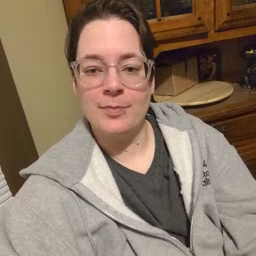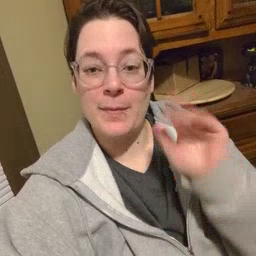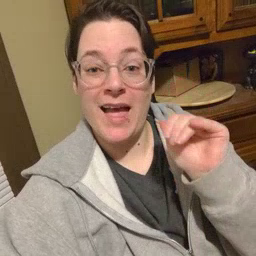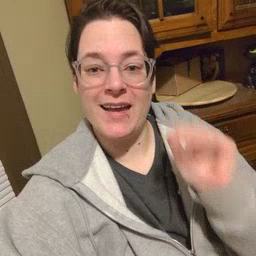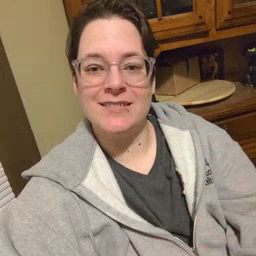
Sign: bye